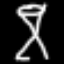
Label: hourglass